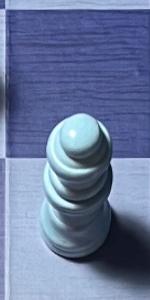
Label: Queen_White